Aerial crown-view tile of a tropical tree (Barro Colorado Island, Panama), acquired 20250512:
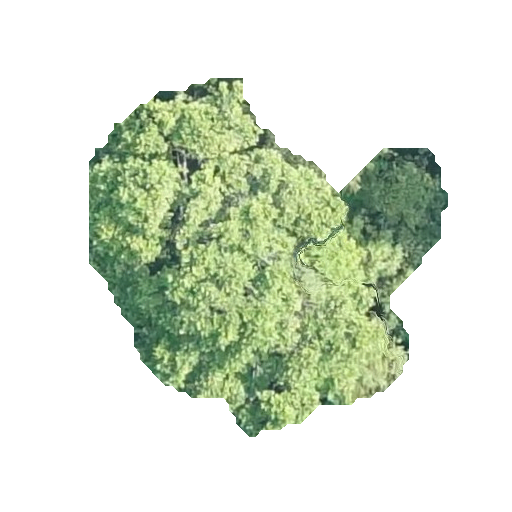
Species: Poulsenia armata
GBIF accepted scientific name: Poulsenia armata
Crown area: 122.653 m²